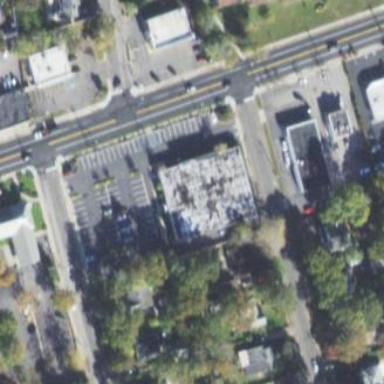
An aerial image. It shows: Commercial building.